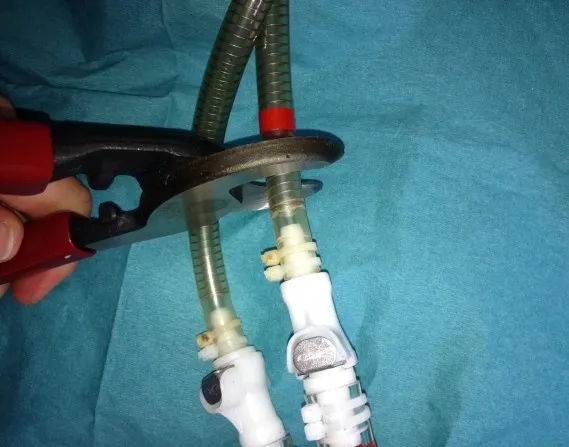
Cutting off the left driveline with the high leverage cable cutter.
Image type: medical_photograph (other_medical_photograph)